Question: I have turned off caching, but not matter what I do when I edit Admin -> Catalog -> Categories. Then click on the Custom Design and edit Page Layout, and layout from 1 - 3 columns.

None of the changes show up. I've tried this for the Default Site and specific site per category with no updates reflecting the front-end. I can edit the Custom Layout Update area and use something like:
'''
<reference name="root">
<action method="setTemplate"><template>page/1column.phtml</template></action>
</reference>
'''
Or I can edit the local.xml file and force all categories to be a specific layout:
'''
<catalog_category_default>
<reference name="root">
<action method="setTemplate"><template>page/1column.phtml</template></action>
</reference>
</catalog_category_default>
<catalog_category_layered>
<reference name="root">
<action method="setTemplate"><template>page/1column.phtml</template></action>
</reference>
</catalog_category_layered>
'''
However I need the Page Layout options to work. Maybe this has something to do with the layout in local.xml that add / removed things from the left and right side? As a note in the CMS Pages area, I can successfully change the Page Layout.
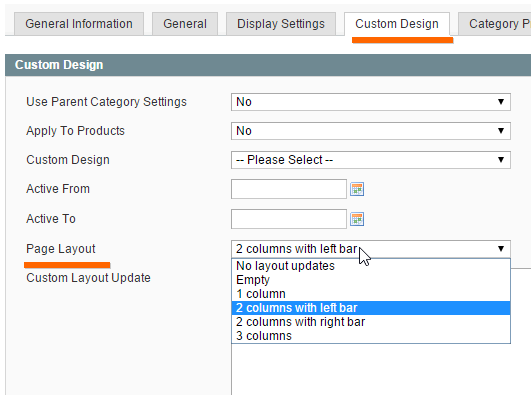
Answer: I found out the issue. I relied on another theme which forced the catalog_category_default to always render 2 columns. This was because update handle sets the applied variable to 1 which ignores admin page layout changes.
Here is what it is doing:
'''
<catalog_category_default>
<update handle="page_two_columns_left"/>
...
</catalog_category_default>
'''
So the only way I could override it was from my own XML update, but it still did not let me update the page layout from the admin.
'''
<catalog_category_default>
<reference name="root">
<action method="setTemplate"><template>page/1column.phtml</template></action>
</reference>
</catalog_category_default>
'''
So the fix was to set the applied variable to 0.
'''
<catalog_category_default>
<reference name="root">
<action method="setIsHandle"><applied>0</applied></action>
<action method="setTemplate"><template>page/1column.phtml</template></action>
</reference>
</catalog_category_default>
'''
This lets me use the from the tab in the
I found this out by locating the handle and reviewing what variables it set. So here was the definition of page_two_columns_left:
'''
<page_two_columns_left translate="label">
<label>All Two-Column Layout Pages (Left Column)</label>
<reference name="root">
<action method="setTemplate"><template>page/2columns-left.phtml</template></action>
<!-- Mark root page block that template is applied -->
<action method="setIsHandle"><applied>1</applied></action>
<action method="setLayoutCode"><name>two_columns_left</name></action>
</reference>
</page_two_columns_left>
'''